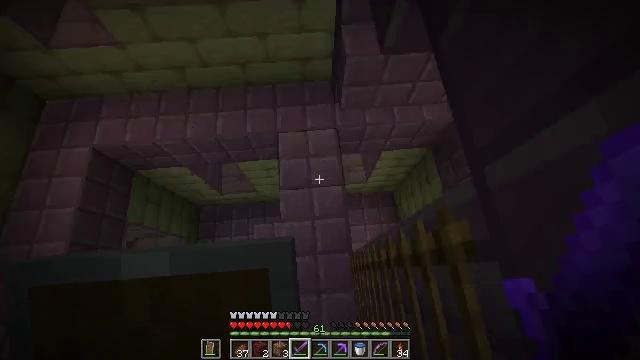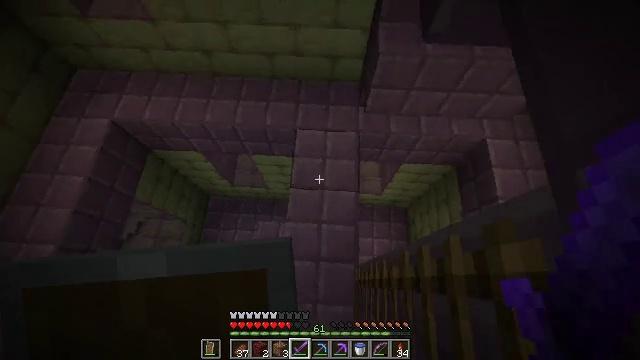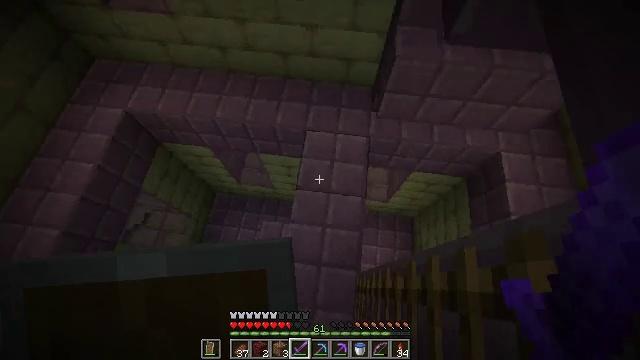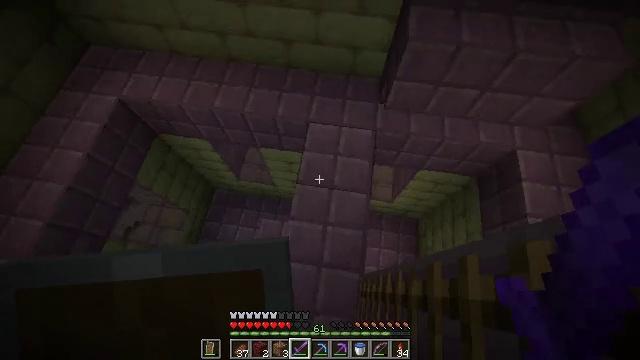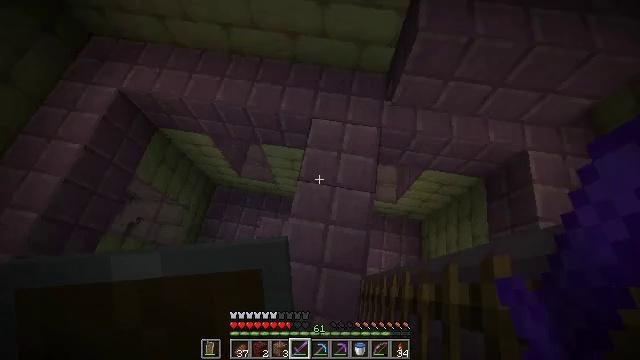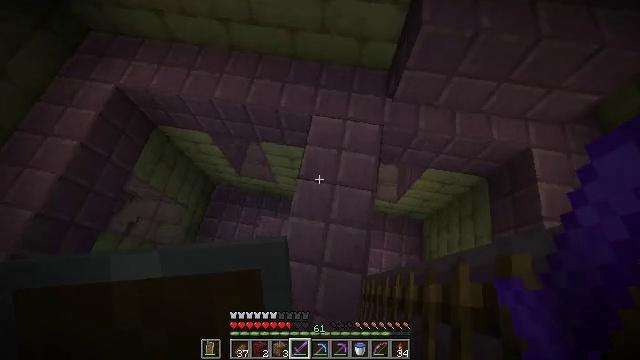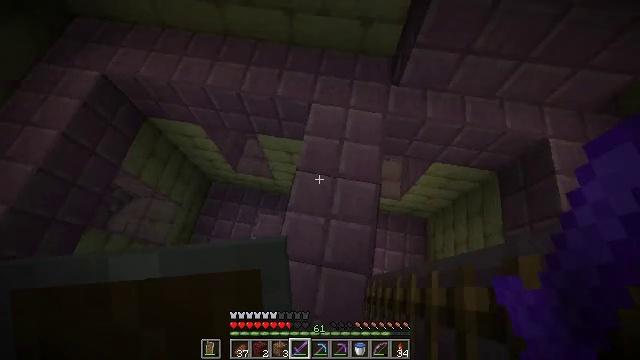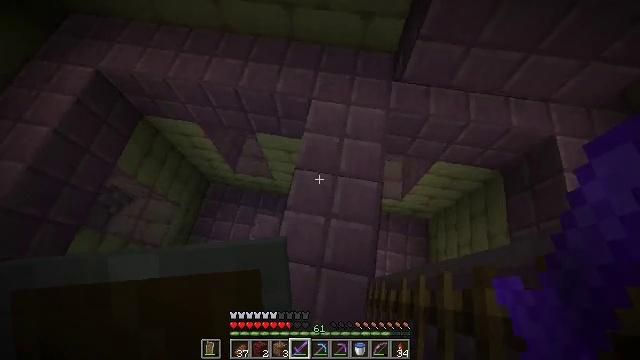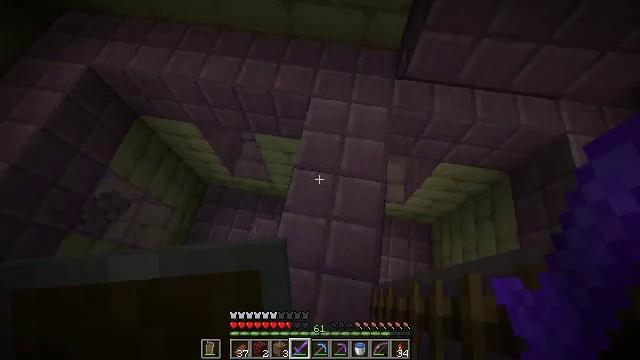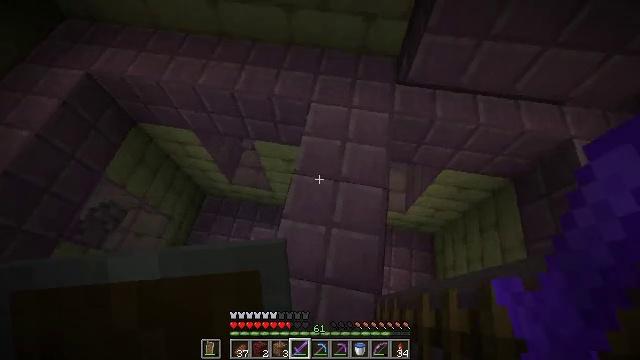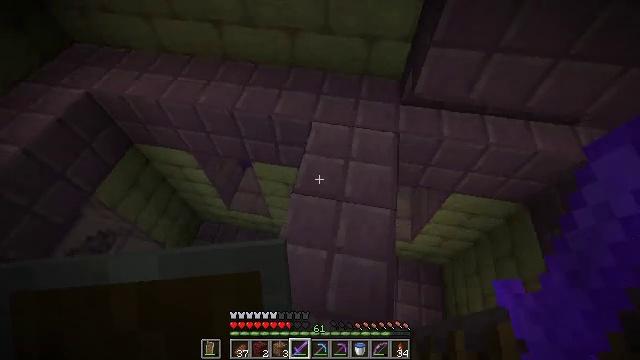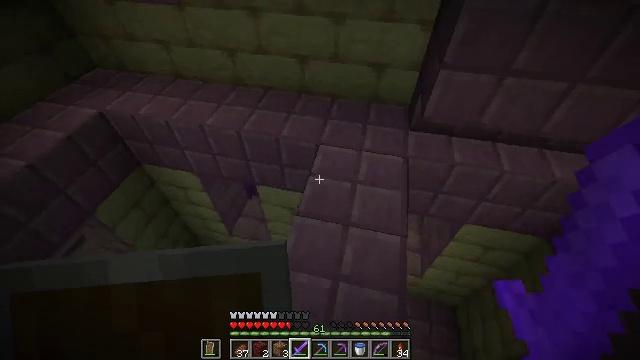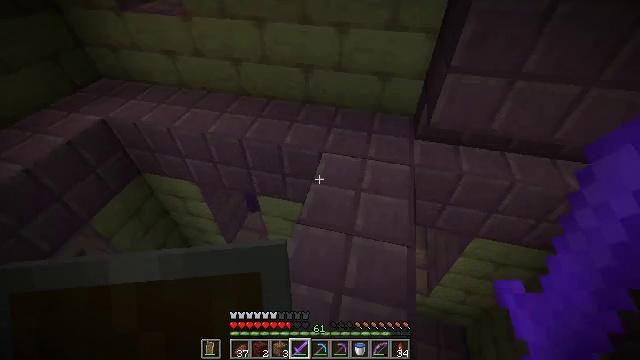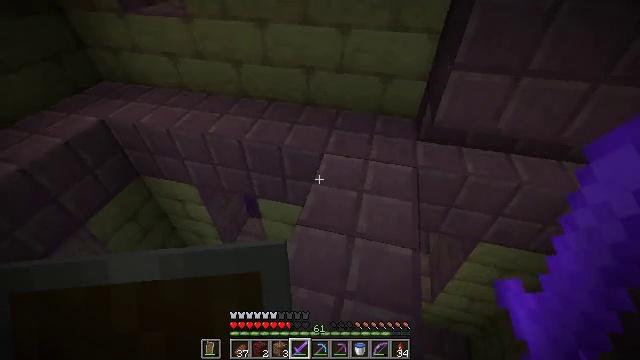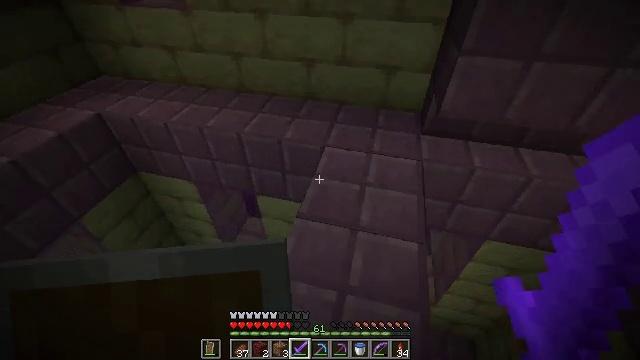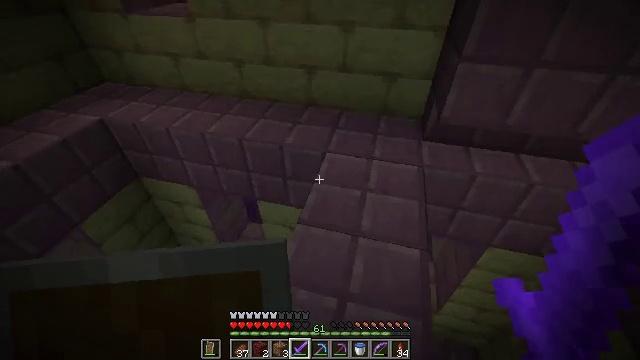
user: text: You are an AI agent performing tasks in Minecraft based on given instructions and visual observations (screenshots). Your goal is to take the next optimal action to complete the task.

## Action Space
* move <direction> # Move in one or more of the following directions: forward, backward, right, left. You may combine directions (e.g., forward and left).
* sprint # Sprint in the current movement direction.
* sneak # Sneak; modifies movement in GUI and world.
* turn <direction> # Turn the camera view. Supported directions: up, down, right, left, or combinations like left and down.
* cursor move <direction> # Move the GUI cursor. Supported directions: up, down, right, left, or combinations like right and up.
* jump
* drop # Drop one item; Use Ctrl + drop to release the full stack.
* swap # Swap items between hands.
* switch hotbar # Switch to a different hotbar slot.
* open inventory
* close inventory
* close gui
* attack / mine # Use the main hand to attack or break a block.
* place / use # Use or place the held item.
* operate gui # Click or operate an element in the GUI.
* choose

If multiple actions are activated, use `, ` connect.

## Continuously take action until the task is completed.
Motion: motion action
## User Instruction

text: Harvest the end rod for use.
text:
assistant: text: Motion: turn left and up
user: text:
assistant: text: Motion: turn left
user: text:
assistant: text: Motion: turn left
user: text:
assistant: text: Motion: turn left
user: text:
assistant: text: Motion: no_op
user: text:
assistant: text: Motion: no_op
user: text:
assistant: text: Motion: no_op
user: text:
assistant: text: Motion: turn up
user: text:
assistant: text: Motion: turn up
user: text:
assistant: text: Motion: turn up
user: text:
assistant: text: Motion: turn left and up
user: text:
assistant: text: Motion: turn up
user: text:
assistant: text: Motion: turn up
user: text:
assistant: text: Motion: no_op
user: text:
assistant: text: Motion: turn up
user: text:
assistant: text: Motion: turn up
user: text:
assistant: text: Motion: turn up
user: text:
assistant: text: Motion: move forward, turn right and up
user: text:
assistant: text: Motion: move forward, turn up
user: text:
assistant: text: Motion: move forward and move right
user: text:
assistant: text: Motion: move forward and move right
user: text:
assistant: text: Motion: move forward and move right
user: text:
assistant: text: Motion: move forward and move right, turn left and up
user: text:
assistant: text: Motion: turn left and up
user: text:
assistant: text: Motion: turn left
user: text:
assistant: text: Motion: turn left
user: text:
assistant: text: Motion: turn left
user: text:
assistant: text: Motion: turn left and up
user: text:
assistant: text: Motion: turn up
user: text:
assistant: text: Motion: no_op